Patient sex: F
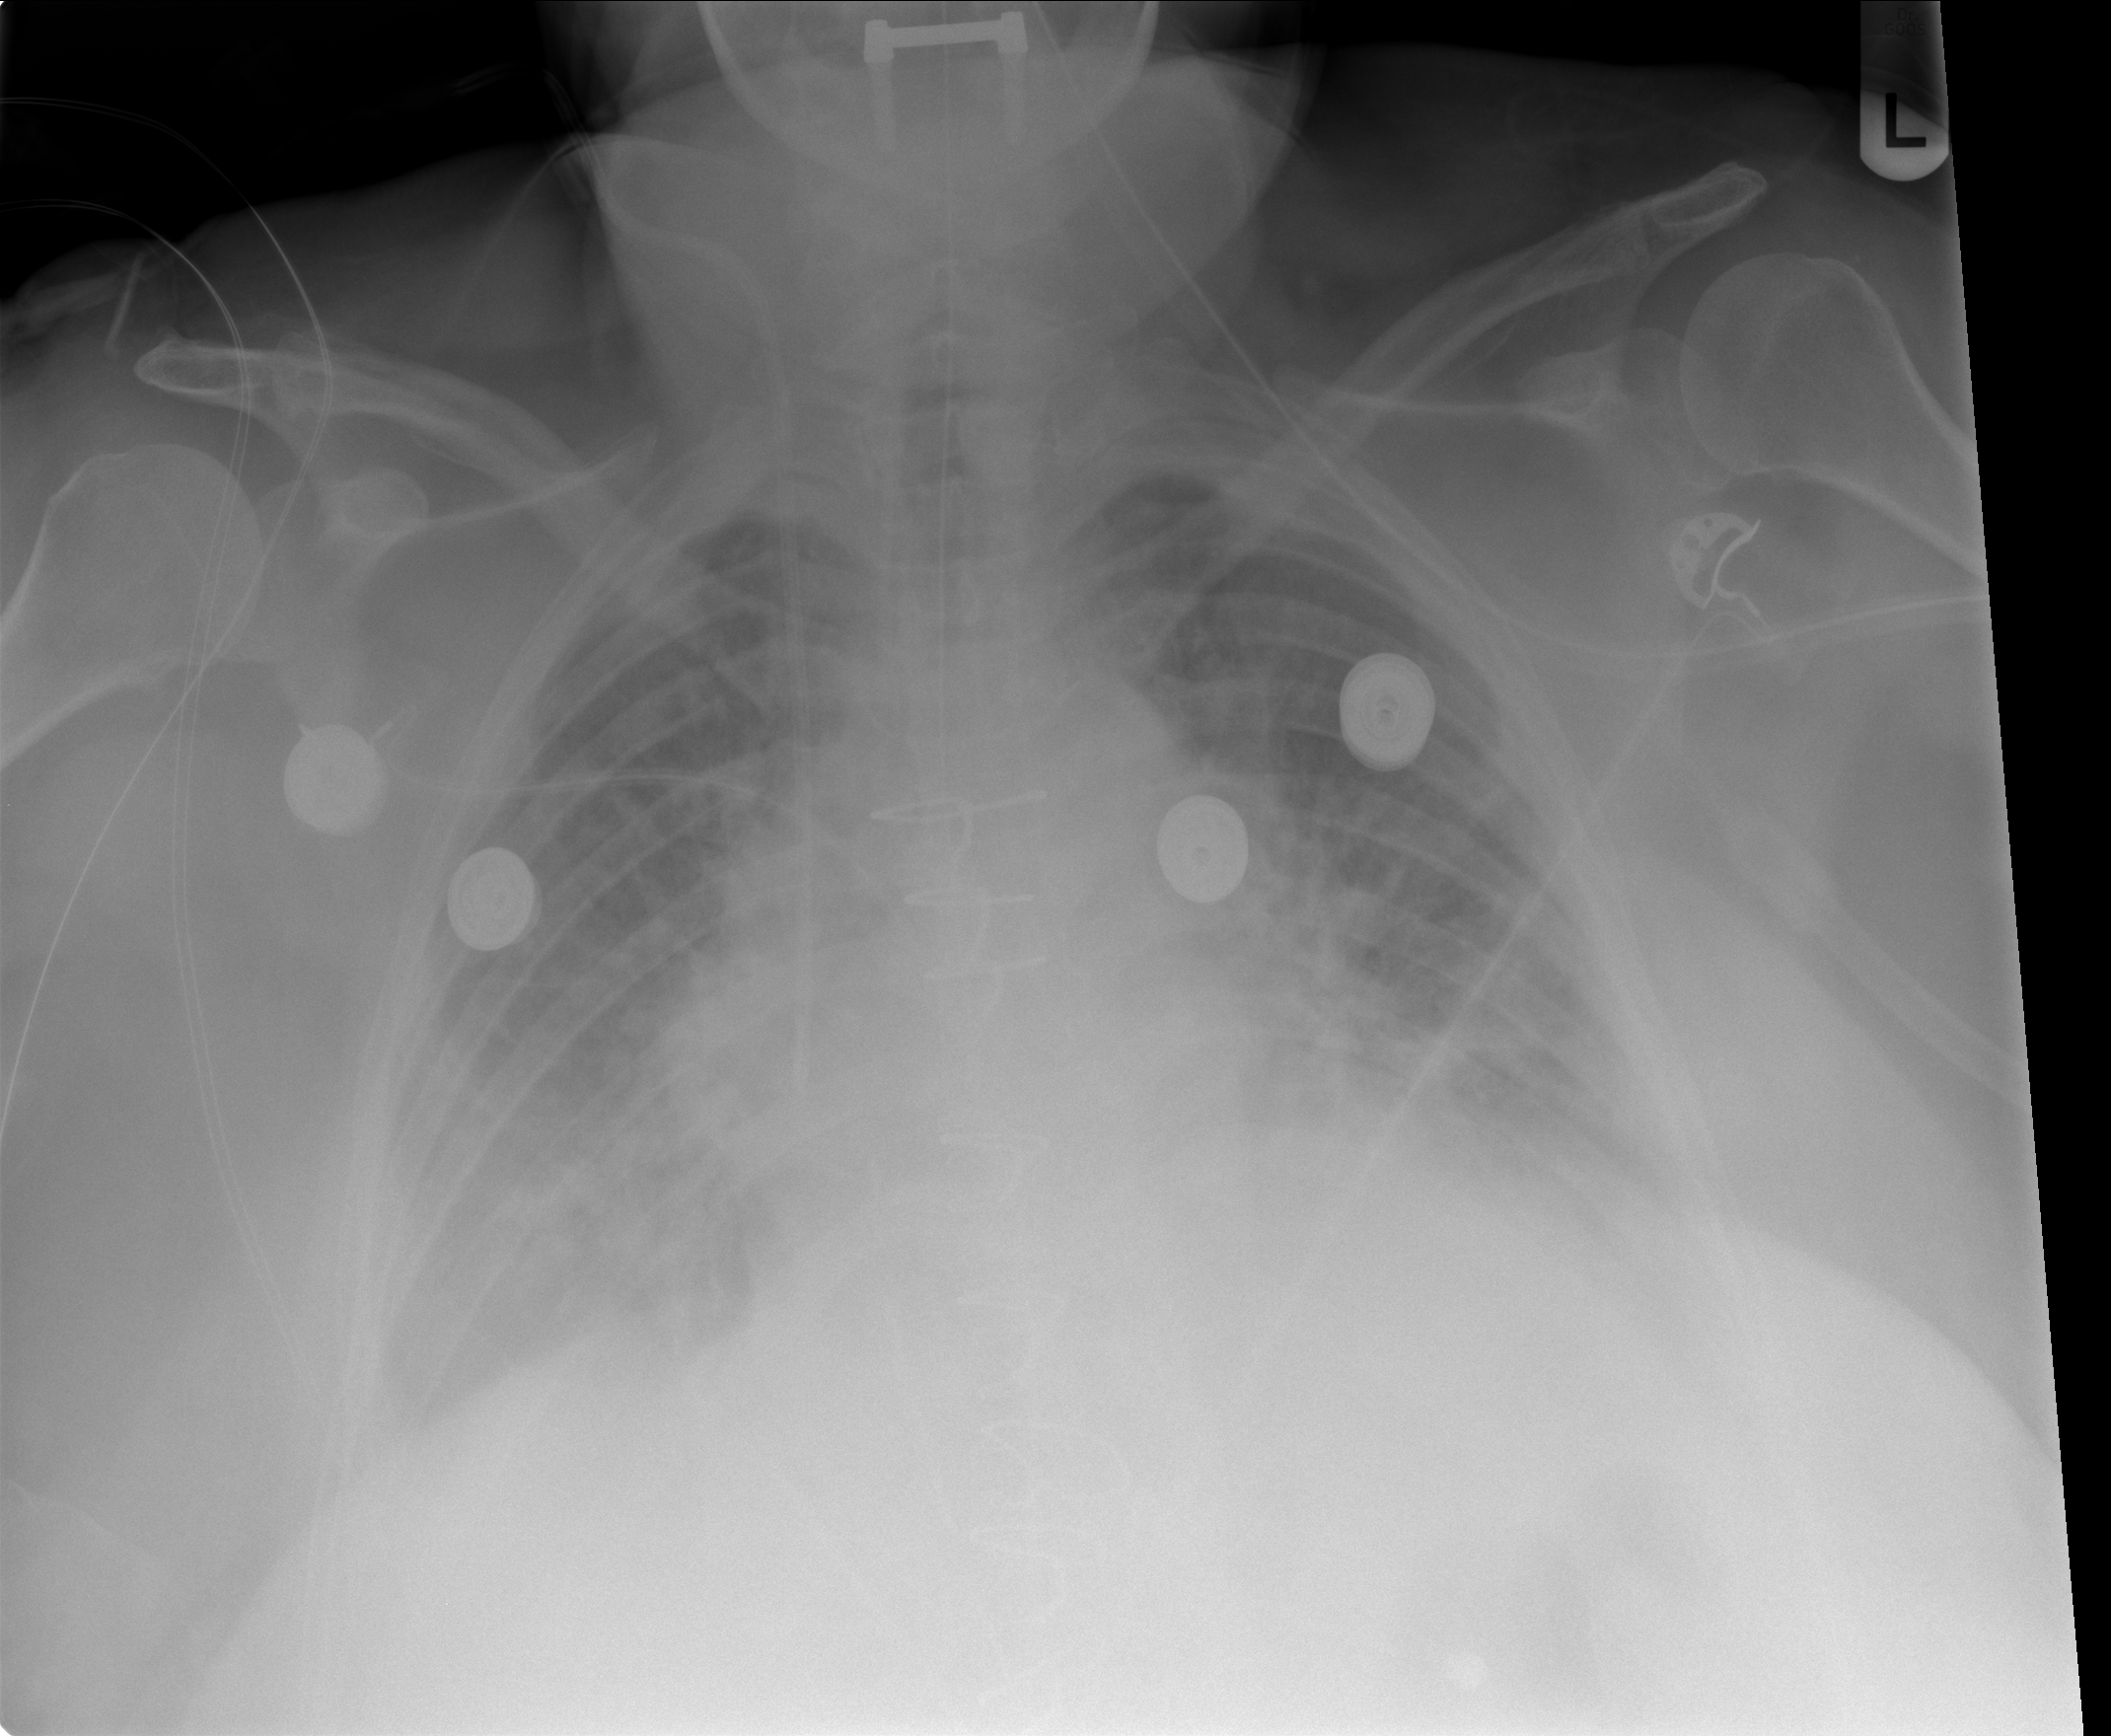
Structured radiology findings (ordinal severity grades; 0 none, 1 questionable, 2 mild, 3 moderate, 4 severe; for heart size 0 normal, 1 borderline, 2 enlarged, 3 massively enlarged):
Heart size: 1
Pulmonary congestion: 2
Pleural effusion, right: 0
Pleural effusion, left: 2
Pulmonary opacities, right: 0
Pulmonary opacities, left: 0
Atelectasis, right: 0
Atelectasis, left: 2